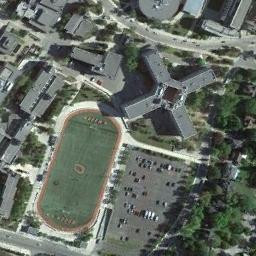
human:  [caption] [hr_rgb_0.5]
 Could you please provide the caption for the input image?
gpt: There are three tracks of different sizes .

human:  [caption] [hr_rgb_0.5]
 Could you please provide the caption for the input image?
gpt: Many buildings are near the ground track field .

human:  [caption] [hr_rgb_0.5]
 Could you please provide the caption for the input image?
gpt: The ground track field is surrounded by some buildings and a parking lot is next to the ground track field .

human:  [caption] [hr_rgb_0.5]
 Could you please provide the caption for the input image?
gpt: The track and field is built in the middle of the residential area, Next to the parking lot and surrounded by a lot of vegetation .

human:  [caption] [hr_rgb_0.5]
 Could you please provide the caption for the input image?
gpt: There are some buildings and a parking lot beside the ground track field .